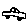
Label: car